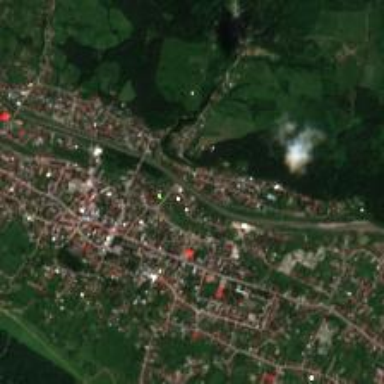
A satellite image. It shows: Town.